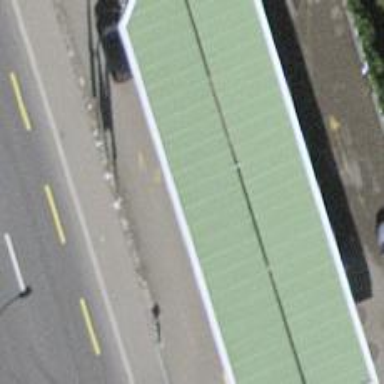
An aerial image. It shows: Fuel station.